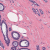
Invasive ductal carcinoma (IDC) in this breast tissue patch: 0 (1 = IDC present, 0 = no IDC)